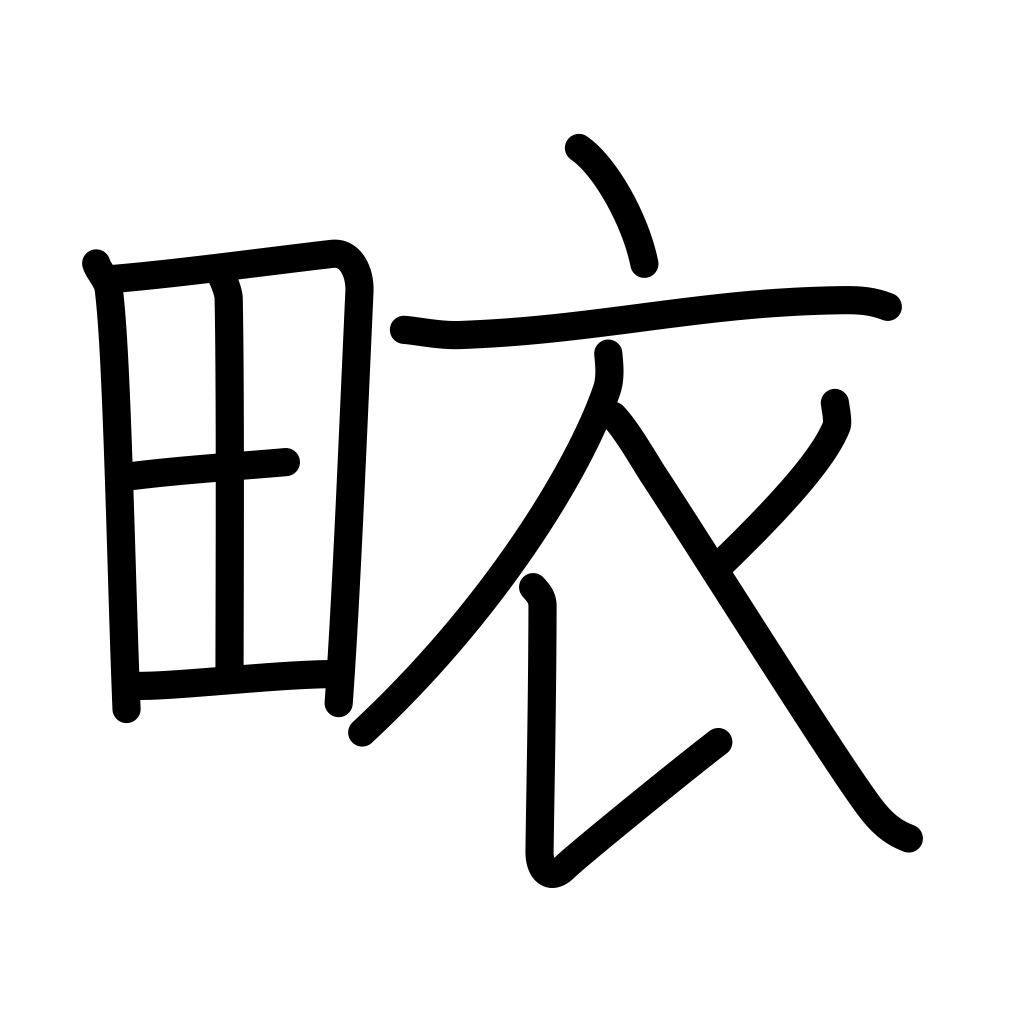
Meaning: surplice